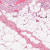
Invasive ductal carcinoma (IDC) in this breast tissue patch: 0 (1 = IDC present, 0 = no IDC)